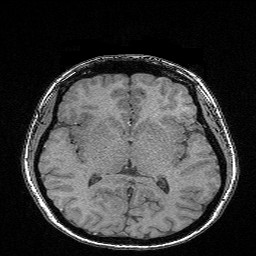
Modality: FLASH
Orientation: coronal
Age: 24
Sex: female